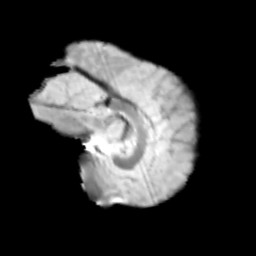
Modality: T2w
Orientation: sagittal
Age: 12
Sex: male
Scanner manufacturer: siemens
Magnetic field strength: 3 T
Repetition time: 3.8 s
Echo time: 0.07 s